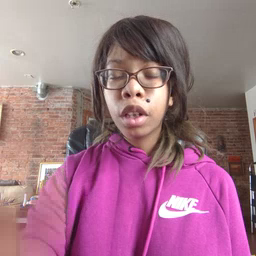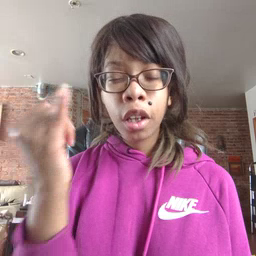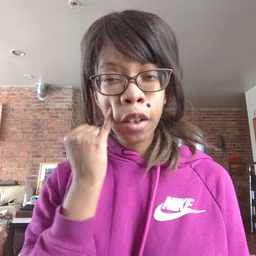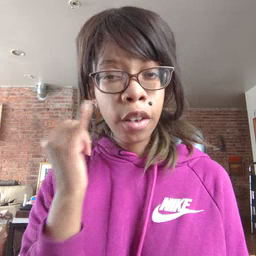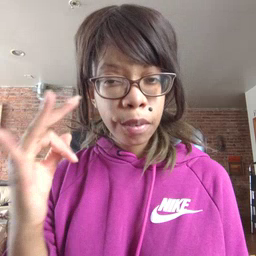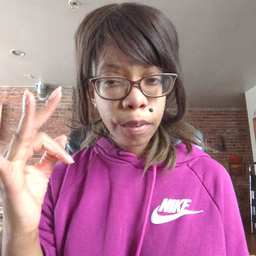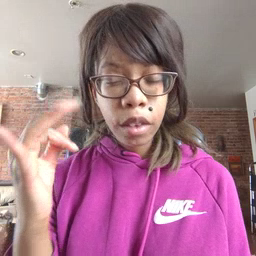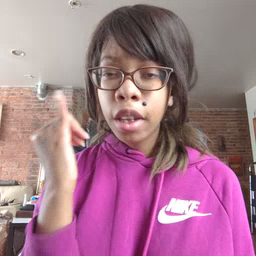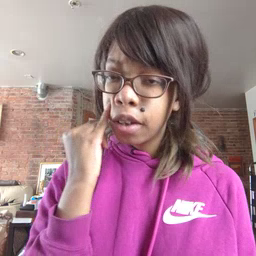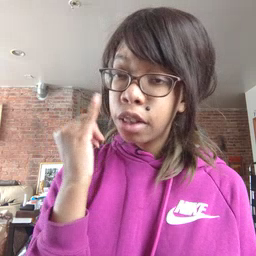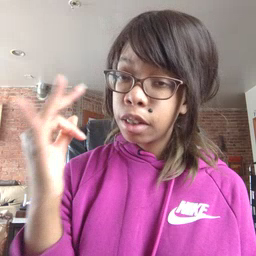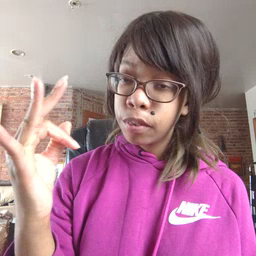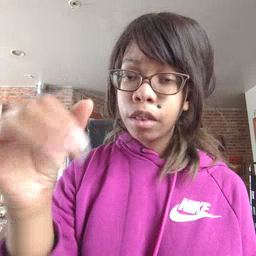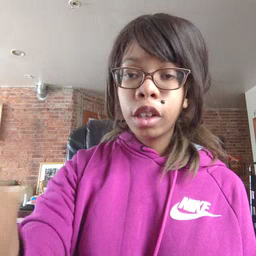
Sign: if